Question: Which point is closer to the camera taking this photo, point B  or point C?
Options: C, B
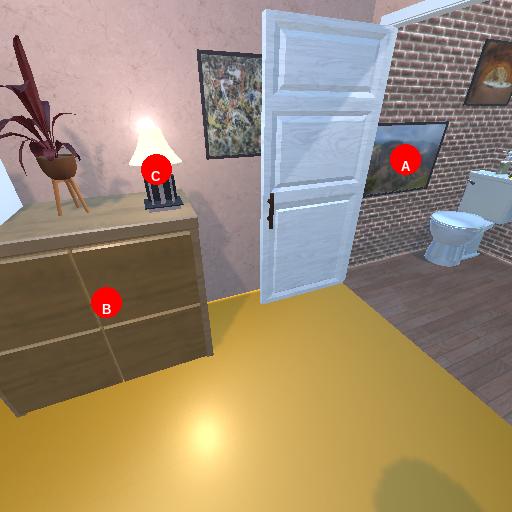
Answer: C